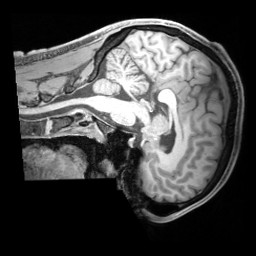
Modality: T1w
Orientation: sagittal
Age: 28
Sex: male
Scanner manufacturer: siemens
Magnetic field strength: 3 T
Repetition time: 1.97 s
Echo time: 0.00206 s